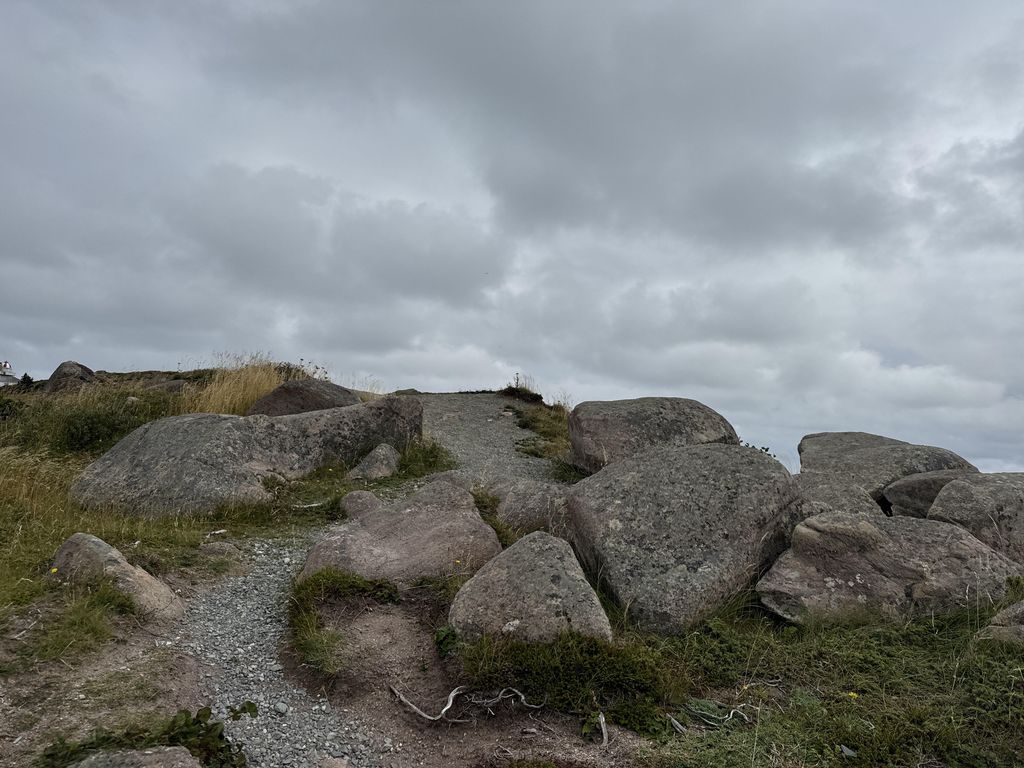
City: st_johns